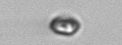
Label: nanoplankton_mix